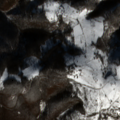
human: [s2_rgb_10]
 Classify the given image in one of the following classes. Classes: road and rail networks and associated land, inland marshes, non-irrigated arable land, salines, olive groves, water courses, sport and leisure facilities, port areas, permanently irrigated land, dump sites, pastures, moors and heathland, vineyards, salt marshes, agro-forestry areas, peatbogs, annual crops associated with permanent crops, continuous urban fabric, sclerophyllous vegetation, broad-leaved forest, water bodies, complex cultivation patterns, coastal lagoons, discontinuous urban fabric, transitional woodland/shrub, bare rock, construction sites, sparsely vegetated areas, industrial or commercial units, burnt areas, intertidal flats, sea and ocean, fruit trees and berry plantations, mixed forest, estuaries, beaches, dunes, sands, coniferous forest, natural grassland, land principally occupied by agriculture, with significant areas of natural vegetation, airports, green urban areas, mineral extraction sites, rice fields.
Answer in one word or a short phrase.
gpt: land principally occupied by agriculture, with significant areas of natural vegetation, broad-leaved forest, transitional woodland/shrub